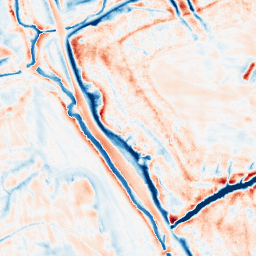
Category: edge_preserving
Decomposition family: bilateral
Decomposition parameters: d: 21
sigma_color: 50
sigma_space: 25
Upsampling method: regularized
Upsampling parameters: scale: 2
lambda_reg: 0.01
Upsampling scale: 2